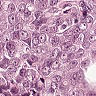
Metastatic tissue present: yes